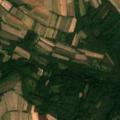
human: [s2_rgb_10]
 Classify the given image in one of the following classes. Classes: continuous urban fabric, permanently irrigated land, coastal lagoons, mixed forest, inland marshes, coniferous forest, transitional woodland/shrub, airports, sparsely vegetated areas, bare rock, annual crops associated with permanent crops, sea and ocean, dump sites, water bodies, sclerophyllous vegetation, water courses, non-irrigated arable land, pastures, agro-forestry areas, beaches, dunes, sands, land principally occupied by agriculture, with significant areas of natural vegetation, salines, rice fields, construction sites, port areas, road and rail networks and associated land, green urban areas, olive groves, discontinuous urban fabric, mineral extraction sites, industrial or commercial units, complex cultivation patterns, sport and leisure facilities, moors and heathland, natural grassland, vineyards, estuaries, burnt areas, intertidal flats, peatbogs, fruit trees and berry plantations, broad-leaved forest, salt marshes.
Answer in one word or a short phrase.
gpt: non-irrigated arable land, land principally occupied by agriculture, with significant areas of natural vegetation, broad-leaved forest, transitional woodland/shrub